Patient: sex F, age 71
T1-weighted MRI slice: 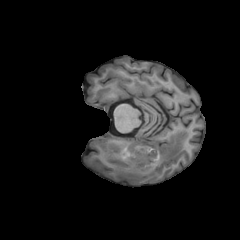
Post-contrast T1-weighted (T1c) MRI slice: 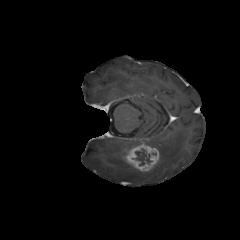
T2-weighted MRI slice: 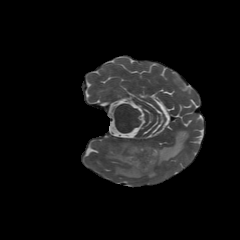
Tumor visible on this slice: yes
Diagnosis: Glioblastoma, IDH-wildtype
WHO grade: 4